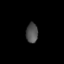
Tissue: lung
Cell type: Epithelial cells
Senescence score: 0.2121
Nuclear area (px): 231
Mean DAPI intensity: 79.9